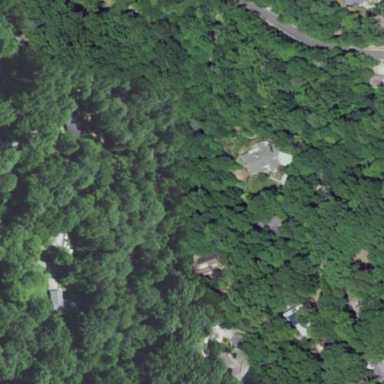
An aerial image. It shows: Mixed woodland with variety of leaf types and cycles.